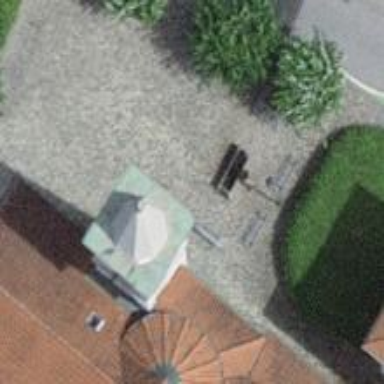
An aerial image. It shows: Bench for seating.